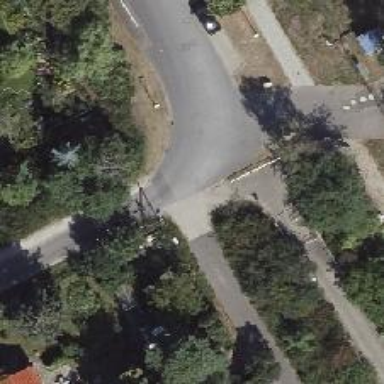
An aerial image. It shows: Smooth asphalt road in residential area.